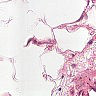
Metastatic tissue present: no